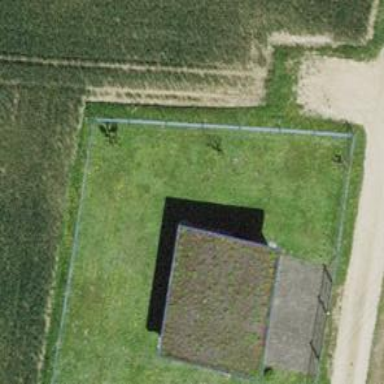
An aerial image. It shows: Pumping station building used for service purposes.